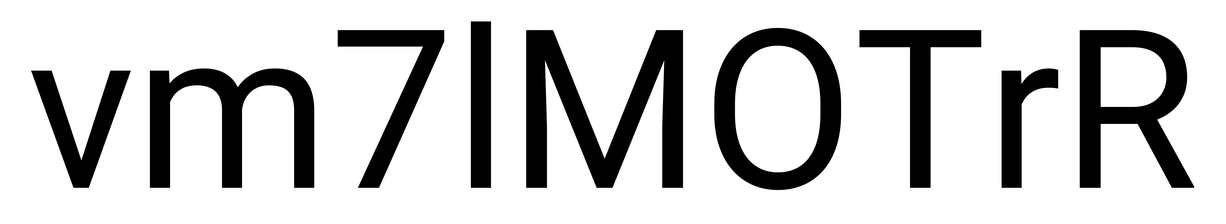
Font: Roboto_Regular